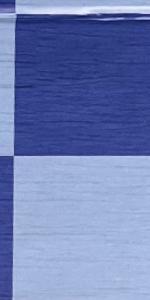
Label: Empty